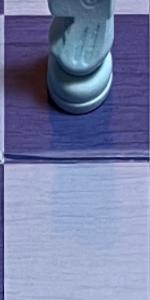
Label: Empty